Question: I'm working on a page where I'm looking to create a fluid width title area with underlying images. The title can be of variable length, but the whole area needs to expand or contract appropriately as the title is longer or shorter.
Here's an example:

I have a sneaking suspicion the answer will have something to do with the z-index property, but haven't really worked with that to date, so I could be wrong. I'd also like the images to not overlap in the event of a very short title, so min-width may also be necessary.
Can anyone provide an example?
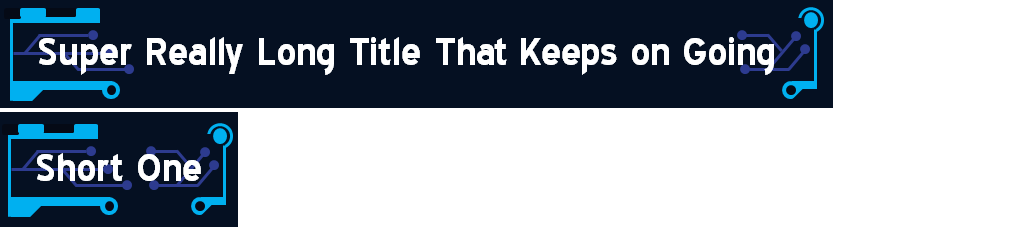
Answer: This fiddle has a rought example of what you want: <URL>
'''
<span class="left-image"></span>
<span class="text"></span>
<span class="right-image"></span>
'''
left and right image should be used to store your images. After that you just need to guarantee that the text is rendered on top by pulling the images under with negative margins. The 'position: relative' on the '.text' is to guarantee that it shows over the others.
'''
.left-image, .right-image {
display:inline-block;
background: purple;
width: 30px;
height: 20px;
}
.text {
position: relative;
}
.left-image {
margin-right: -20px;
}
.right-image {
margin-left: -20px;
}
'''